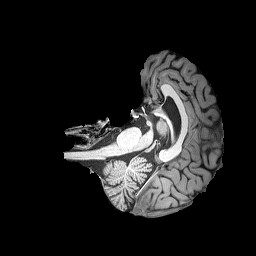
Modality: T1w
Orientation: axial
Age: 50
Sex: female
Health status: healthy